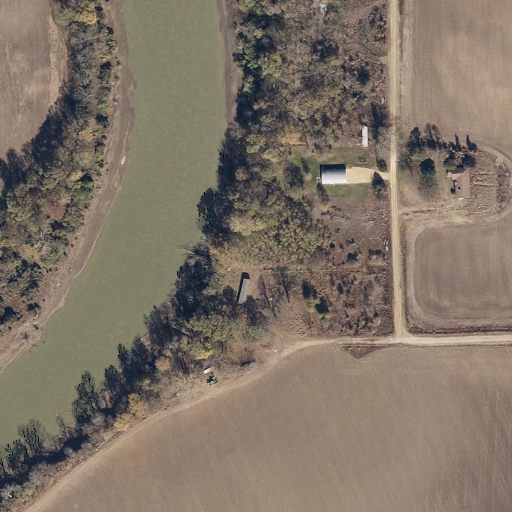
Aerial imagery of cape in Mississippi named Hughey Point containing cultivated crops, open water, open development, woody wetlands, low intensity development, medium intensity development, mixed forest, high intensity development, and grassland